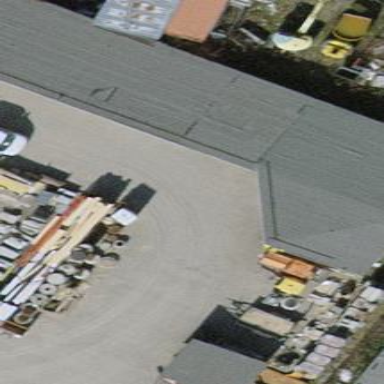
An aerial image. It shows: View of roof of building.